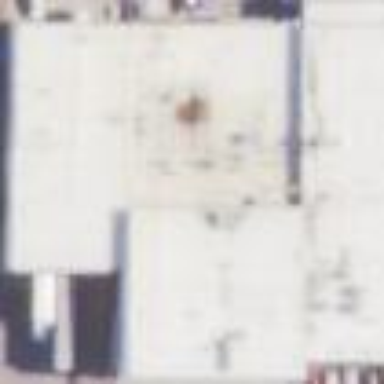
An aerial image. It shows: Industrial building.